Question: I've followed multiple tutorials to set up XDebug with PhpStorm but it seems like
I'm not lucky with it at all. No matter what I try, it's always stuck with
But when I reload the page with CTRL + R I can see for a .
However, then it switches back to "Waiting.."
I've tried the XDebug Chrome Plugin and the PHPStorm XDebug Generator Bookmarks
aswell as enabling in PHPStorm.
I'm Using NginX with php5-fpm and tried .
As said, for a split second it dumps it. But then it's lost again..
Can someone please help me?
My php.ini config :
'''
[xdebug]
zend_extension="/usr/lib/php5/20121212/xdebug.so"
xdebug.remote_enable=1
xdebug.remote_port=9089
xdebug.remote_connect_back=1
xdebug.profiler_enable=1
xdebug.profilter_output_dir="/tmp/xdebug.log"
xdebug.idekey=PHPSTORM
'''
My PHPStorm Settings :
<URL>
[
<URL>
<URL>
: I have NO IDEA why, but removing 'xdebug.remote_connect_back=1'
and replacing it with 'xdebug.remote_host=my.ip.add.ess' made it work?!
As I've read the docs I had the understanding that the first setting is for implicit requests
while the later one is for an explicit ip request..
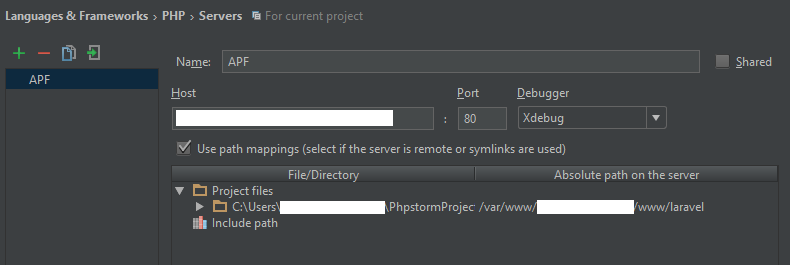
Answer: Give the following setting a try, sounds funny but just copy past the entire block instead of typing them in (believe you me that helped a couple of colleague of mine)
'''
xdebug.remote_host=10.0.2.2
xdebug.remote_enable=1
xdebug.remote_port=9000
xdebug.remote_autostart=1
xdebug.show_exception_trace=0
xdebug.show_local_vars=0
xdebug.var_display_max_data=10000
xdebug.var_display_max_depth=20
xdebug.max_nesting_level=200
'''
p.s.
I assume you have the extinction file is exists in your guest machine (Virtual Machine) since you said it will stops at the breakpoint for split of sound
Also i assume your browser is sending the correct "PHPSTORM"